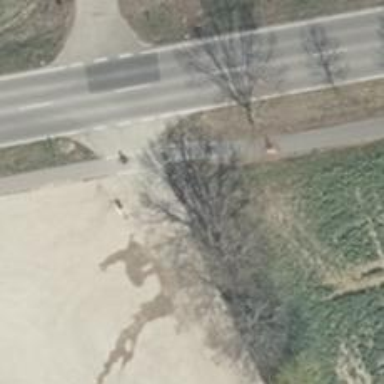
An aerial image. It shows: Emergency access point on the road.